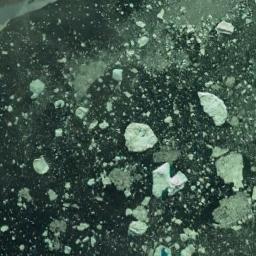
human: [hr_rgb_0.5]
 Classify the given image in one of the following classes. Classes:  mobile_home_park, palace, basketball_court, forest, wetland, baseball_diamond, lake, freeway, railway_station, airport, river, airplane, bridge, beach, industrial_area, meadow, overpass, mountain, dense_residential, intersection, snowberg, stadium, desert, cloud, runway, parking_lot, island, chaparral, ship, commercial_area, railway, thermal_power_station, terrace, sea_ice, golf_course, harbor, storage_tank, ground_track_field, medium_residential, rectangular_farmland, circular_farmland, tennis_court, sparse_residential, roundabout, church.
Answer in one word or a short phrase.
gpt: sea_ice